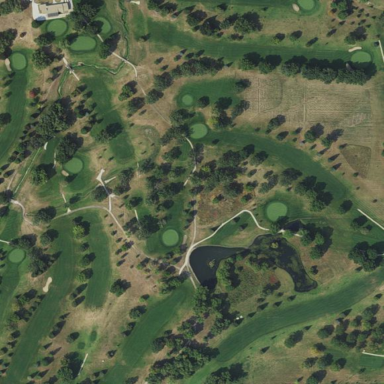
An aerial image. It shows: Golf course surrounded by greenery.